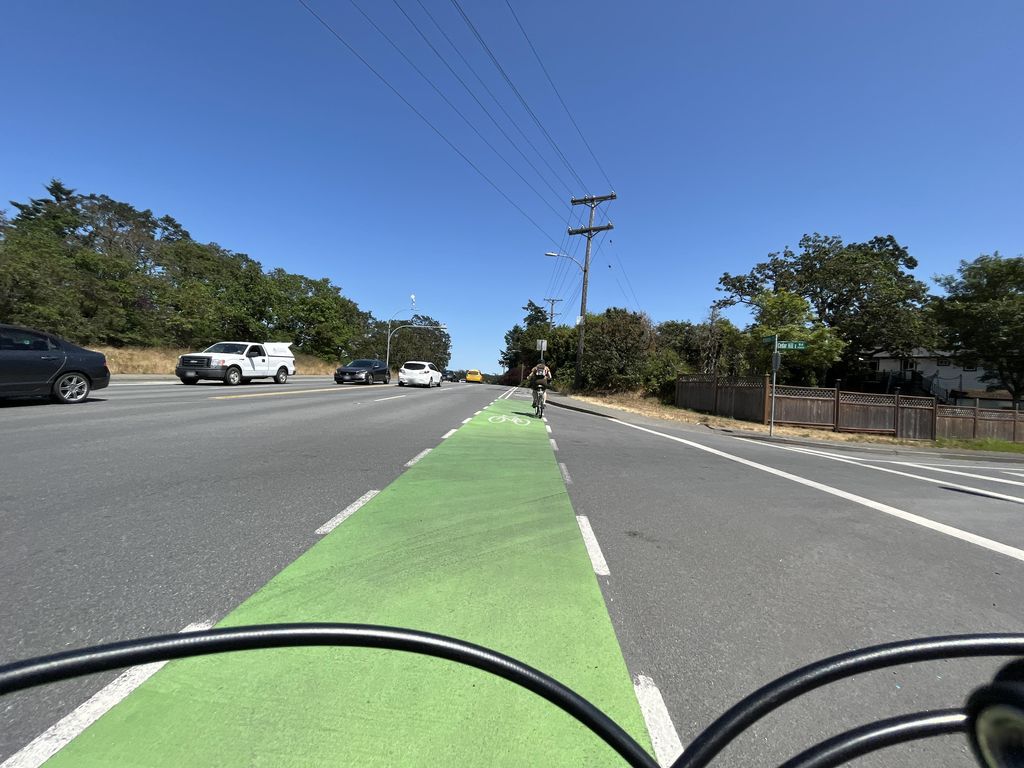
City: victoria